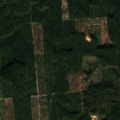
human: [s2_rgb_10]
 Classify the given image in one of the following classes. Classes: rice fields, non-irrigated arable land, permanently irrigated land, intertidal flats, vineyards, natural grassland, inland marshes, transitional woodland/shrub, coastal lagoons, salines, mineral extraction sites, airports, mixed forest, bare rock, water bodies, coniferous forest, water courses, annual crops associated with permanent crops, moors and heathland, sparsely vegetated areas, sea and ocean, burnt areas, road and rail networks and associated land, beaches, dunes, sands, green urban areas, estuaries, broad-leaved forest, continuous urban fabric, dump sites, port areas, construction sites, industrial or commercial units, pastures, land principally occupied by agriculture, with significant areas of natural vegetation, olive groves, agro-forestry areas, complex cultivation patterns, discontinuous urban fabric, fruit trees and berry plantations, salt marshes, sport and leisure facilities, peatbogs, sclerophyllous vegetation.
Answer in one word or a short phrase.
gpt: coniferous forest, mixed forest, transitional woodland/shrub